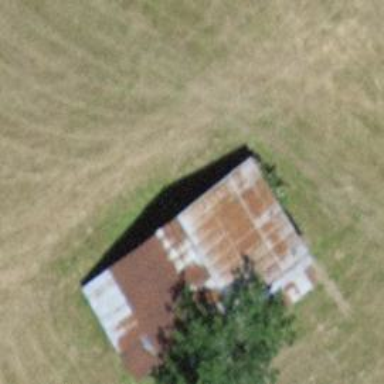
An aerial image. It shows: Rural barn.